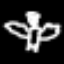
Label: angel